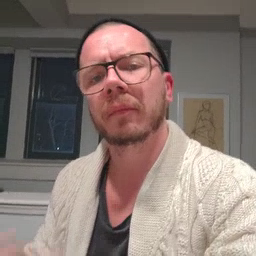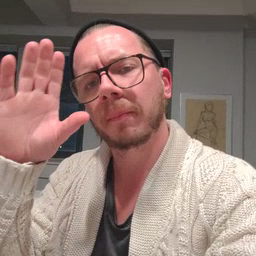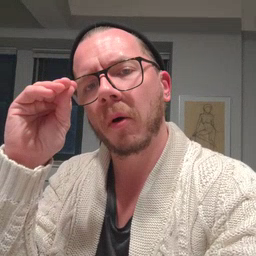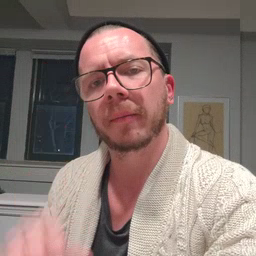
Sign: boy